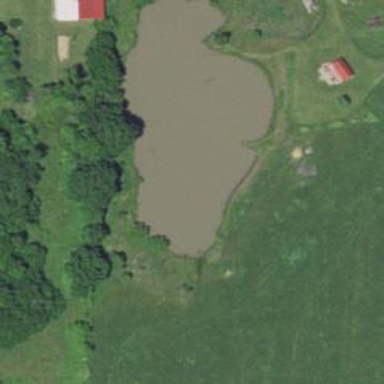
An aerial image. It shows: Serene pond surrounded by nature.